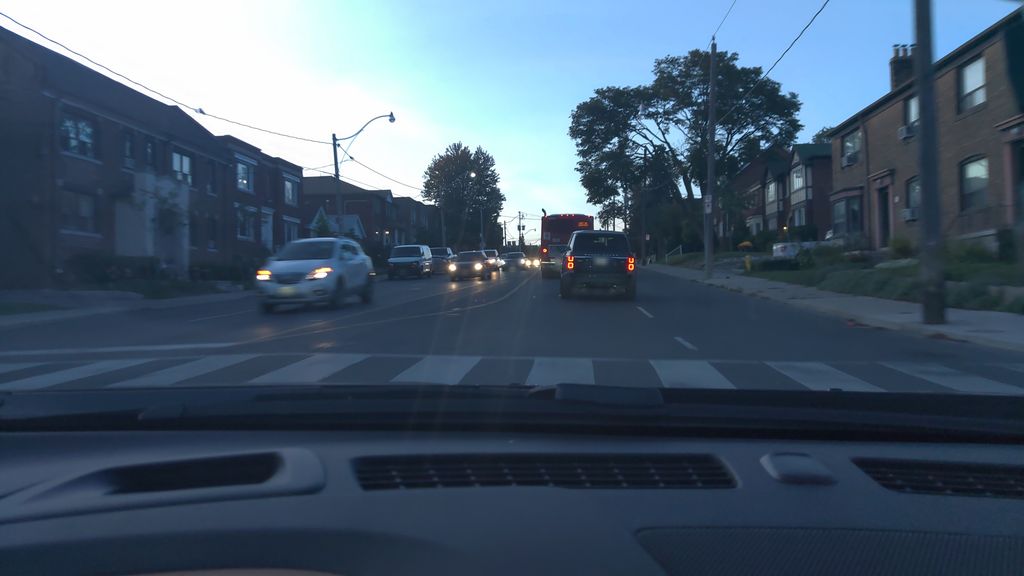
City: toronto